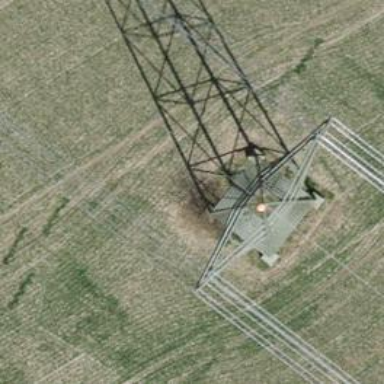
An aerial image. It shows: Power tower.